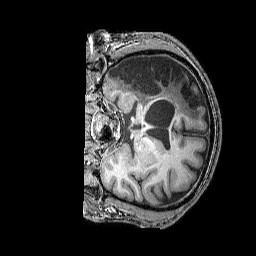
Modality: T1w
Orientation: coronal
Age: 46
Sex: male
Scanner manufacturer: siemens
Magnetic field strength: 3 T
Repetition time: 2.25 s
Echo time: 0.00415 s